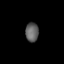
Tissue: lung
Cell type: Fibroblasts
Senescence score: 0.638
Nuclear area (px): 245
Mean DAPI intensity: 95.653